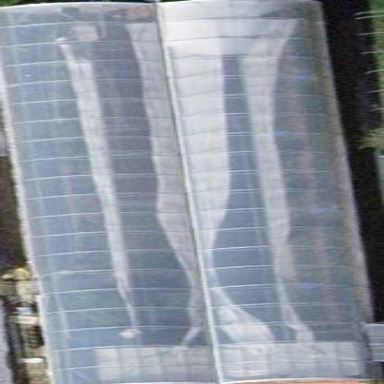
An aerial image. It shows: Greenhouse.